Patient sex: M
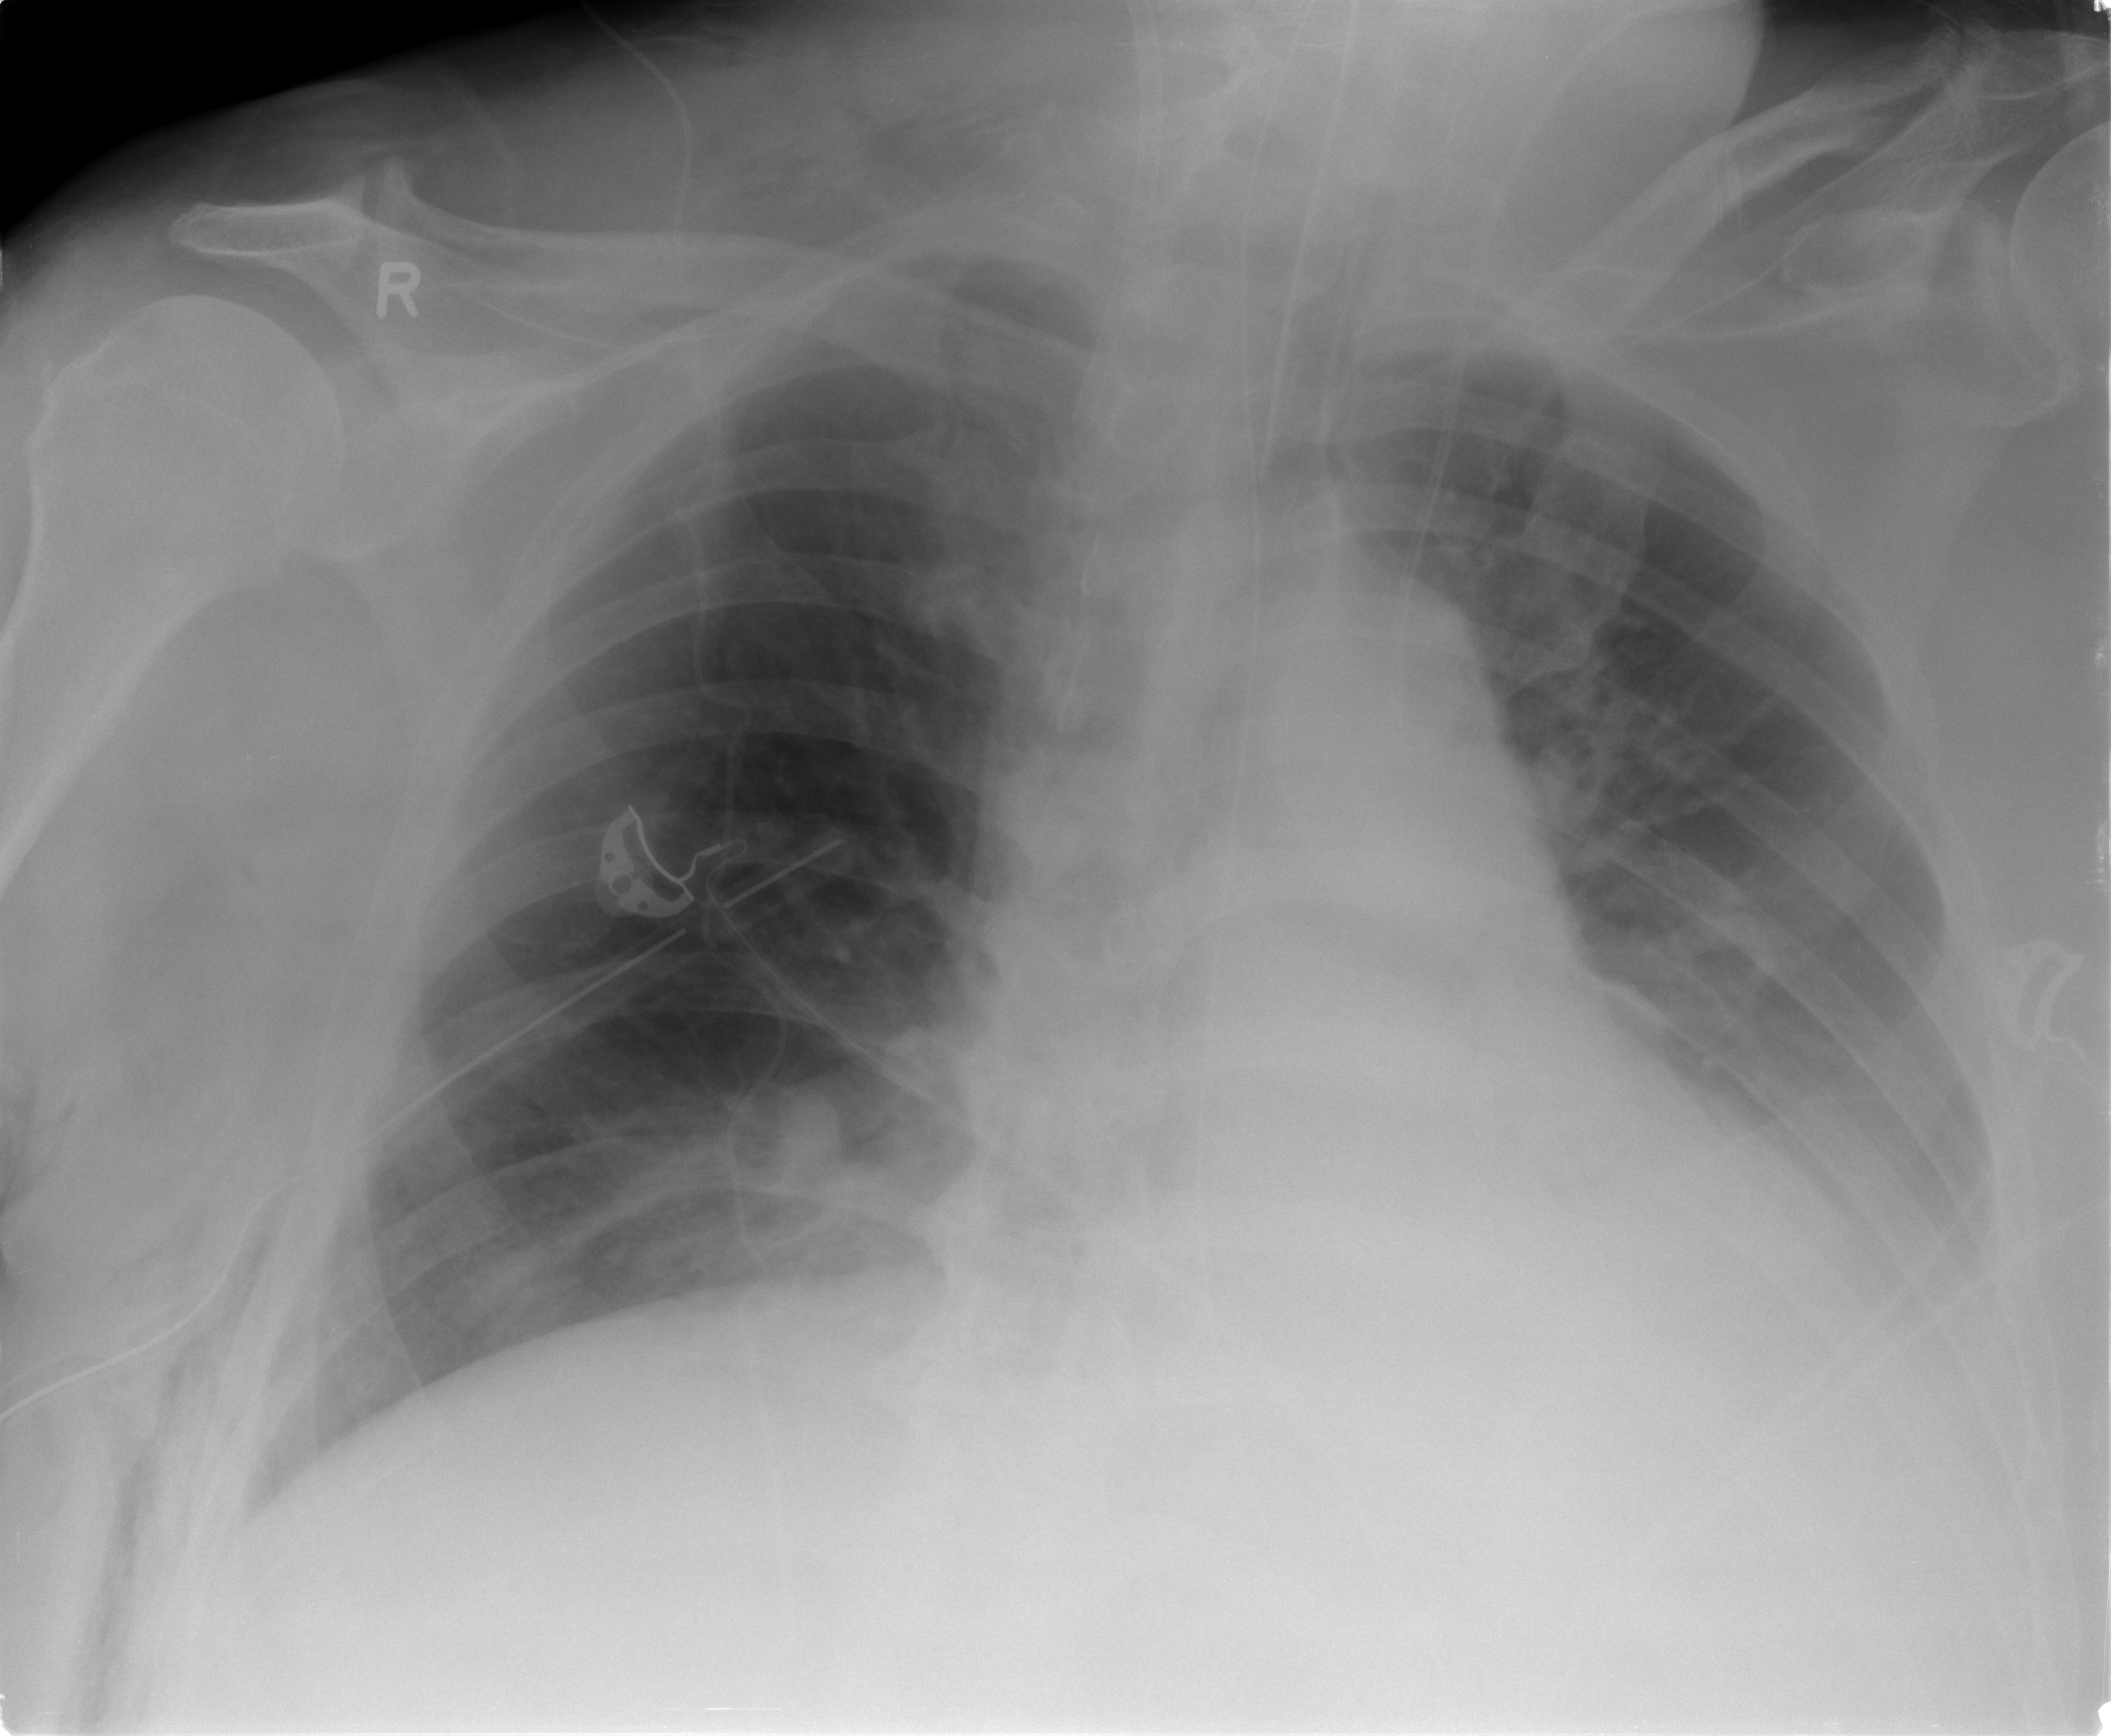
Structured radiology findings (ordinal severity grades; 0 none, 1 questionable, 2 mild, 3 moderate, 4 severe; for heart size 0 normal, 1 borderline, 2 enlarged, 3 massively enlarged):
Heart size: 0
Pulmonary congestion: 2
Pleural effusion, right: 0
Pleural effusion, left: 2
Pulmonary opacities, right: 0
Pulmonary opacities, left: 0
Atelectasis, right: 2
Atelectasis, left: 2